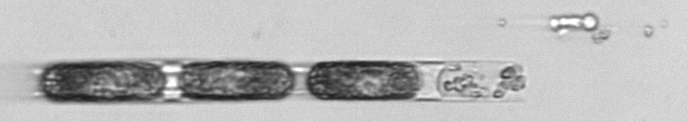
Label: Hemiaulus